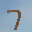
Label: 7